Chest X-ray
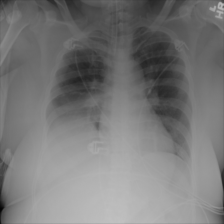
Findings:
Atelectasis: negative
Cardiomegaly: negative
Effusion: negative
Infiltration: negative
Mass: negative
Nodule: negative
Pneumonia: negative
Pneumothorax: negative
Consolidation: negative
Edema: negative
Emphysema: negative
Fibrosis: negative
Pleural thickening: negative
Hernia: negative